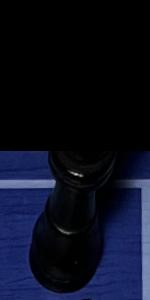
Label: King_Black